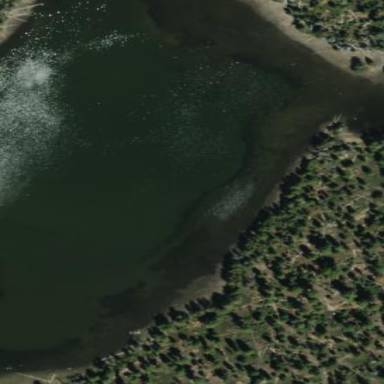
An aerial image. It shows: Lake with natural water.